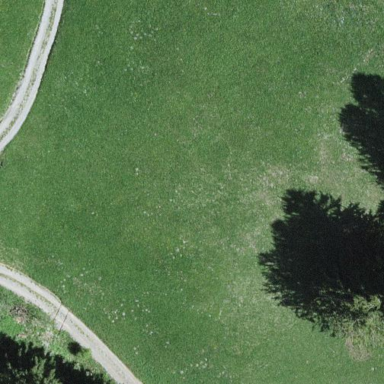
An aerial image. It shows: Area covered with grass.